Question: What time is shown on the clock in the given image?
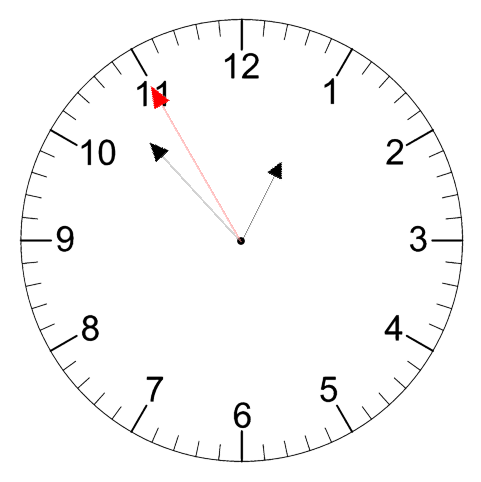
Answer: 12:52:55